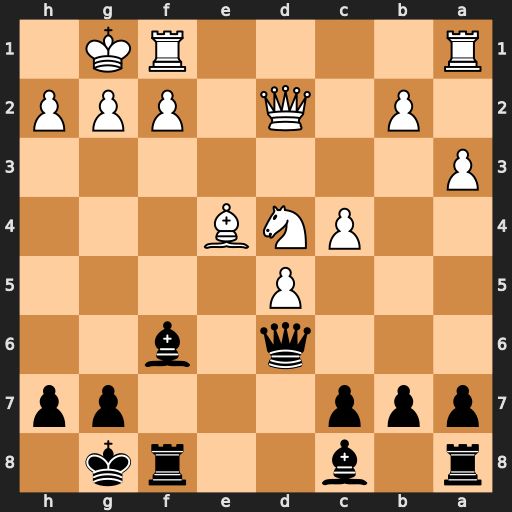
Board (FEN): r1b2rk1/ppp3pp/3q1b2/3P4/2PNB3/P7/1P1Q1PPP/R4RK1
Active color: b
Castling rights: -
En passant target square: -
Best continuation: Qe5 Bxh7+ Kxh7